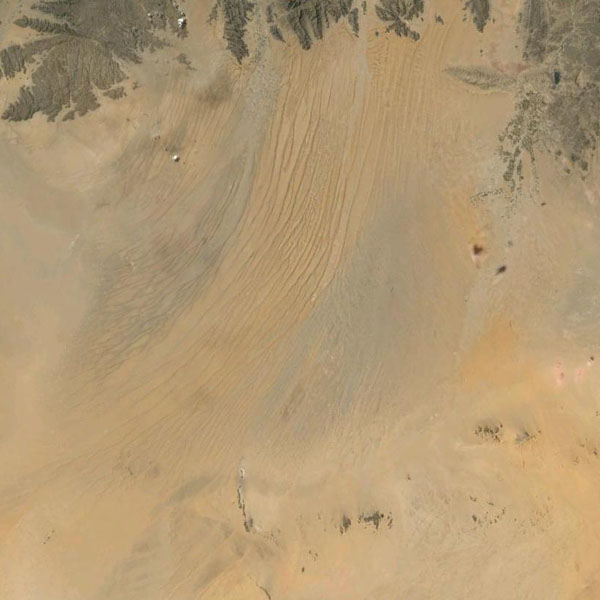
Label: Desert